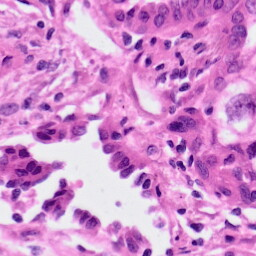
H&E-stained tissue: Lung